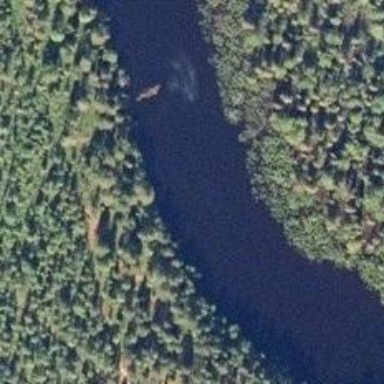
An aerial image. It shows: Beautiful river scene.